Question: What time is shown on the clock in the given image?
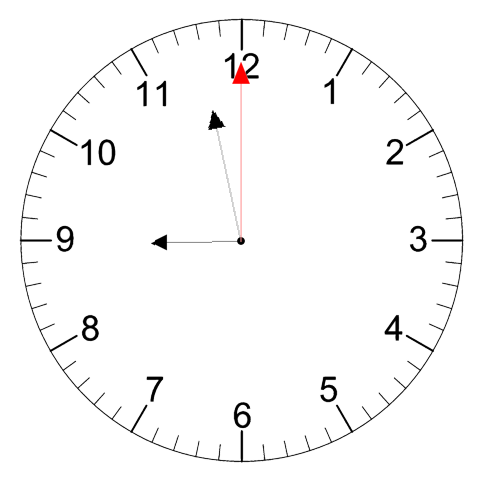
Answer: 08:58:00